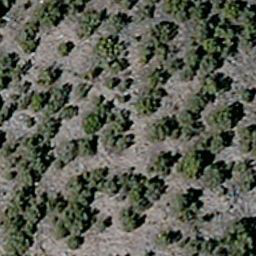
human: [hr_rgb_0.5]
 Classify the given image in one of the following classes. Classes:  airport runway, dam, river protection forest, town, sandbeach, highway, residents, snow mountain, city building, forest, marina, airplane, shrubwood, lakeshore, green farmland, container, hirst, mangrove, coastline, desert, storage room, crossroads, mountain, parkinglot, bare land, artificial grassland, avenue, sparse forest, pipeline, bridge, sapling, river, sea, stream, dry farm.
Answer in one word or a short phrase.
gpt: sparse forest